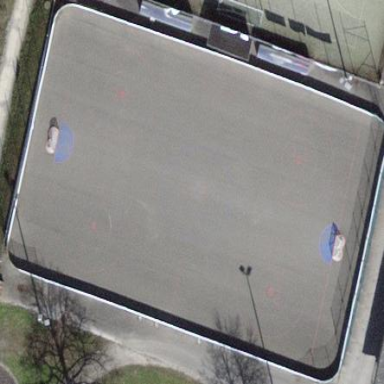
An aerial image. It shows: Field hockey pitch with asphalt surface.